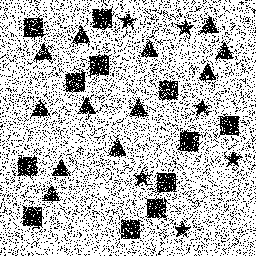
Squares: 12
Triangles: 12
Stars: 6
Total shapes: 30